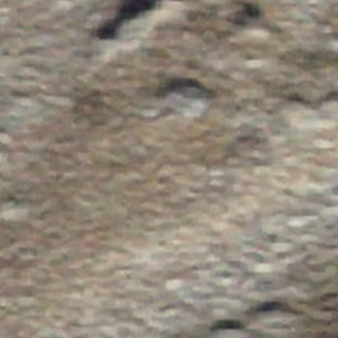
Label: other